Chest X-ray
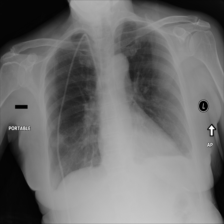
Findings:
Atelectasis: positive
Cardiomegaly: negative
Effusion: positive
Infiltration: negative
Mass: negative
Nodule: negative
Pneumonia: negative
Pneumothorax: negative
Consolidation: negative
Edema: negative
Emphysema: negative
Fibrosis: negative
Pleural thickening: negative
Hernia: negative